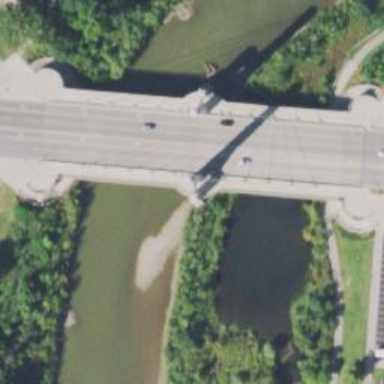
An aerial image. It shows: Primary highway bridge with asphalt surface. It has separate sidewalks.